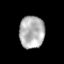
Tissue: prostate
Cell type: T cells
Senescence score: 0.2267
Nuclear area (px): 799
Mean DAPI intensity: 178.056